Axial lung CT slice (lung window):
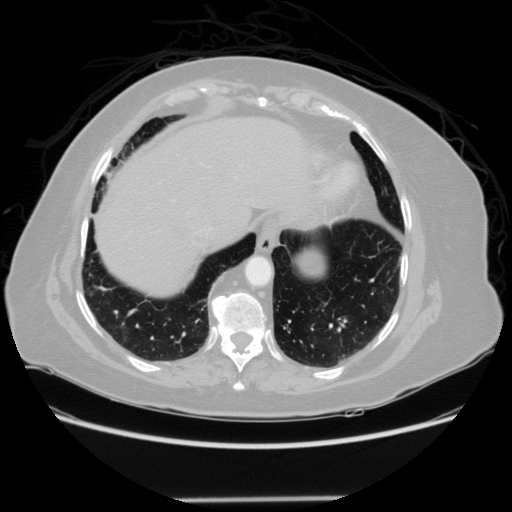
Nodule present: no